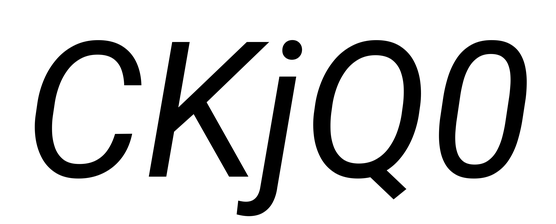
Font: Roboto-Italic_Italic